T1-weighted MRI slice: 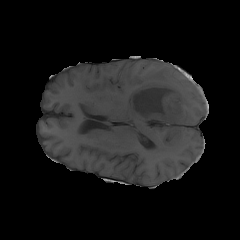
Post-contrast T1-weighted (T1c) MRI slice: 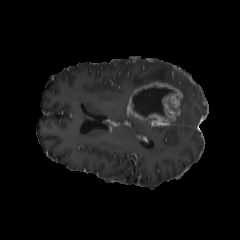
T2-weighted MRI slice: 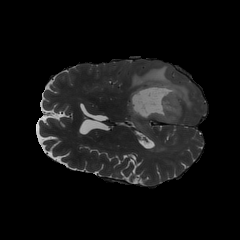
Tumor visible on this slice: yes